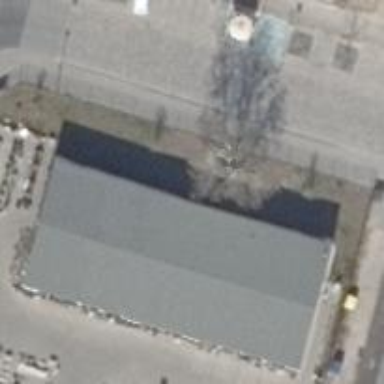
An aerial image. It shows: Gabled roof on retail building. The roof is oriented along the building.